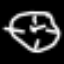
Label: clock